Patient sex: M
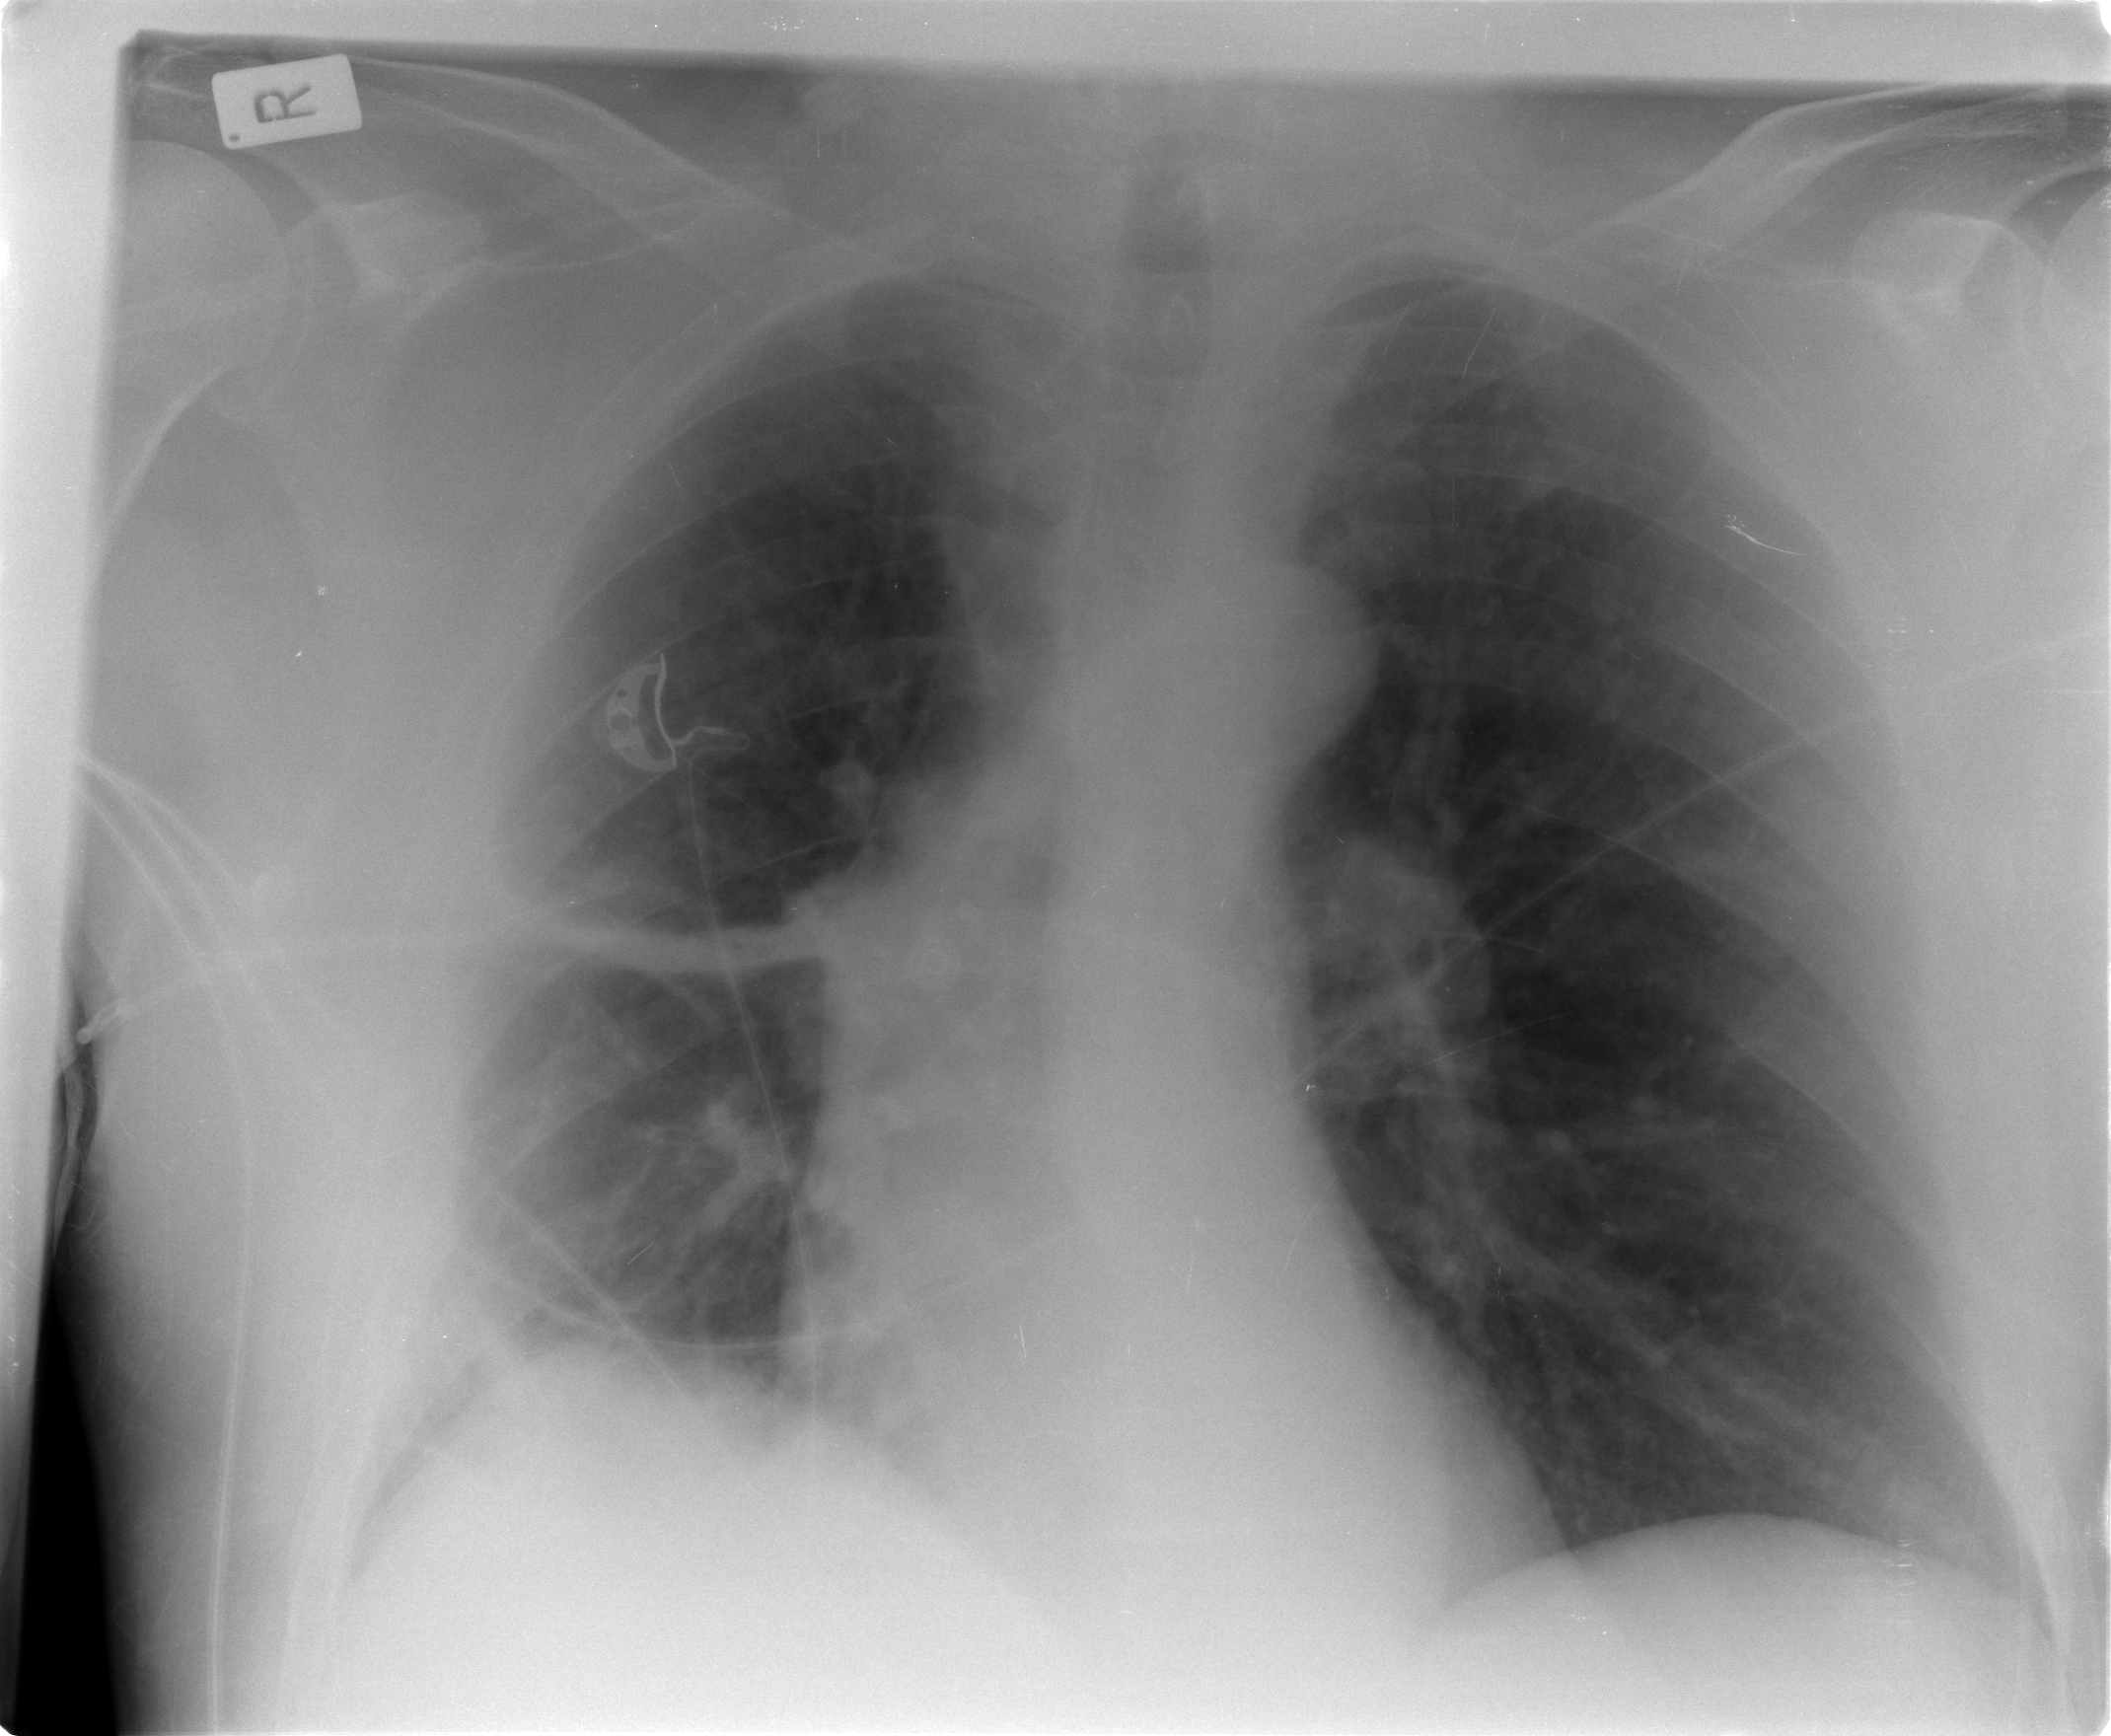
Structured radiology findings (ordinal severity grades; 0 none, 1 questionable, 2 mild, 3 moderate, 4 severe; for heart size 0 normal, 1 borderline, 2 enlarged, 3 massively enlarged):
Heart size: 0
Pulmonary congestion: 2
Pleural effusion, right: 1
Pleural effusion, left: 0
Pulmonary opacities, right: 0
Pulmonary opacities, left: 0
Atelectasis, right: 3
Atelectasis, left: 0